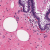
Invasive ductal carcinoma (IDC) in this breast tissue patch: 0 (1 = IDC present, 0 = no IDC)